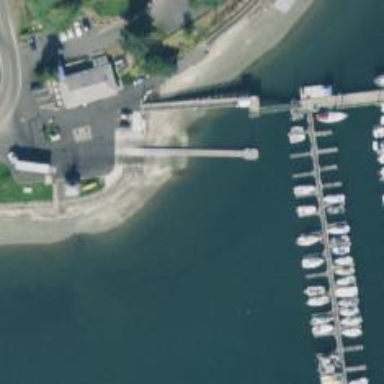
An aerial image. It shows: Slipway on leisure land.